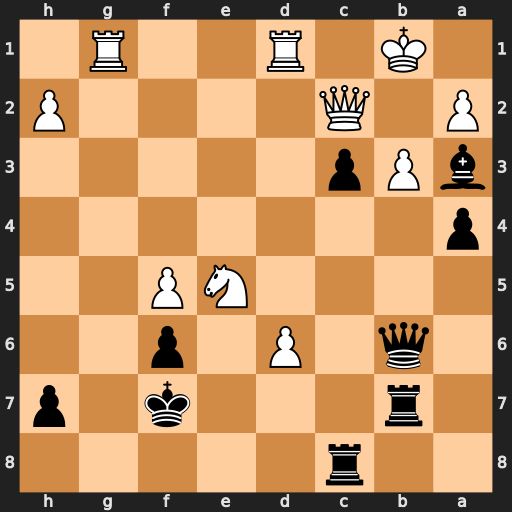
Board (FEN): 2r5/1r3k1p/1q1P1p2/4NP2/p7/bPp5/P1Q4P/1K1R2R1
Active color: b
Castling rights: -
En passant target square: -
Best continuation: fxe5 f6 Kf8 f7 Rxf7